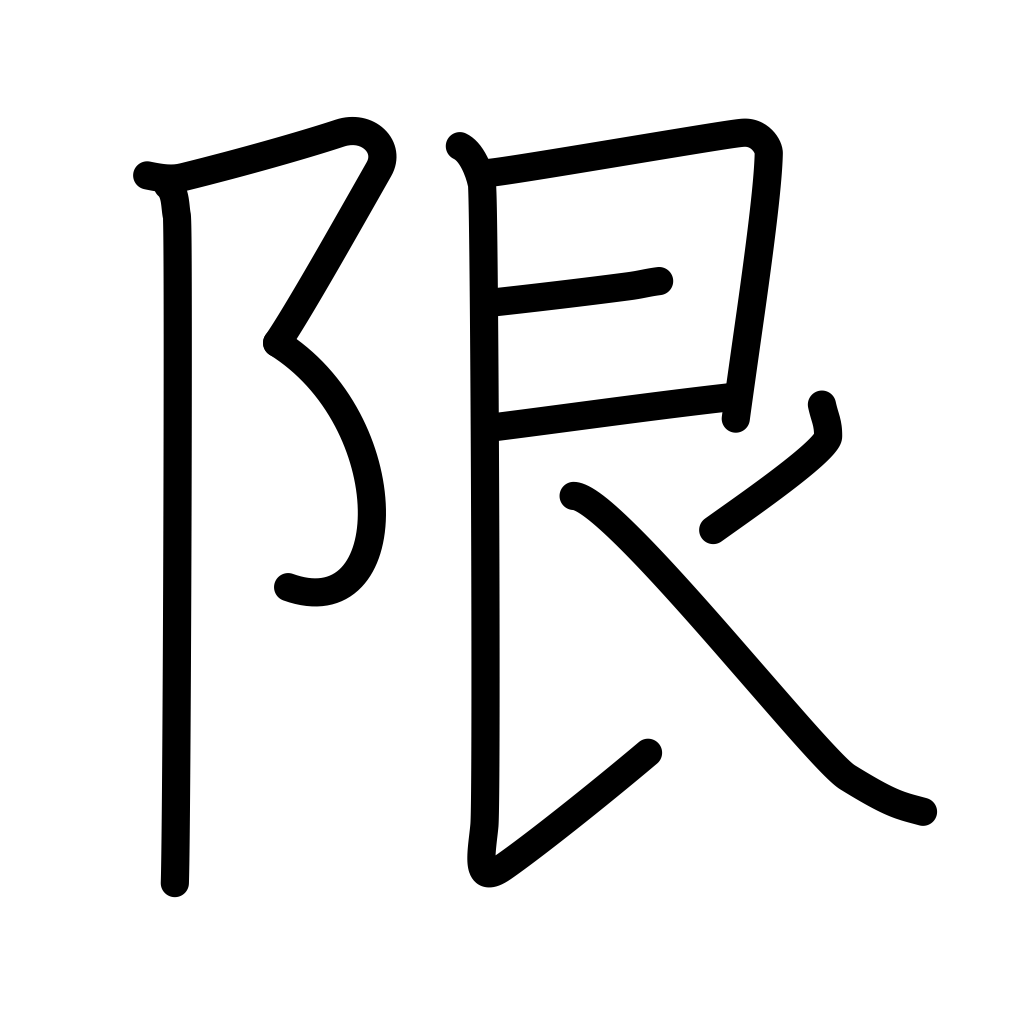
Meaning: limit, restrict, to best of ability